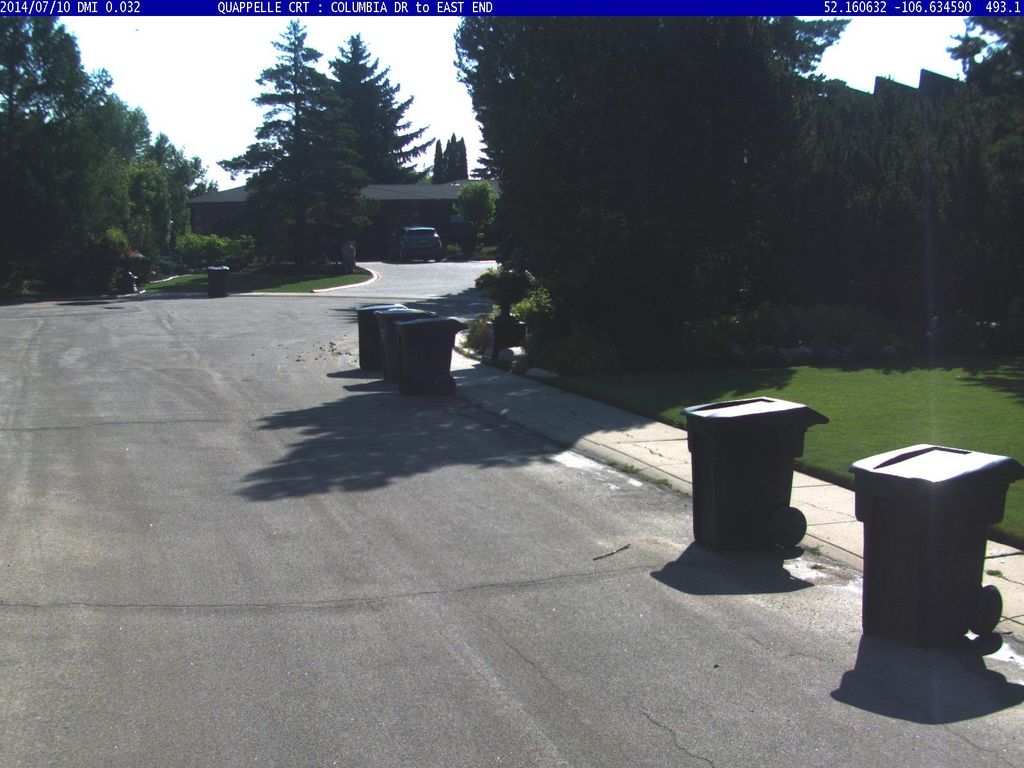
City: saskatoon